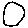
Label: circle